Field crop: maize
Growth stage: 2
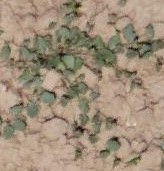
Species: convolvulus